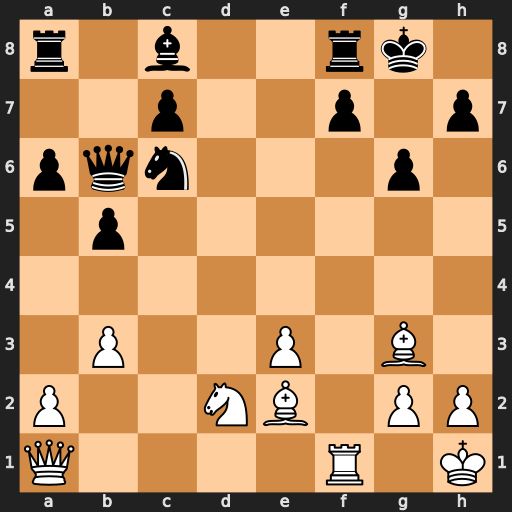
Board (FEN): r1b2rk1/2p2p1p/pqn3p1/1p6/8/1P2P1B1/P2NB1PP/Q4R1K
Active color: w
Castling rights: -
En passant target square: -
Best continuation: Ne4 f5 Nf6+ Rxf6 Qxf6